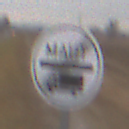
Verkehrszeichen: EndeMautpflicht
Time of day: Midday
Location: Outdoor (RoadRail)
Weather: Overcast
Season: NotSpecified
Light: Natural